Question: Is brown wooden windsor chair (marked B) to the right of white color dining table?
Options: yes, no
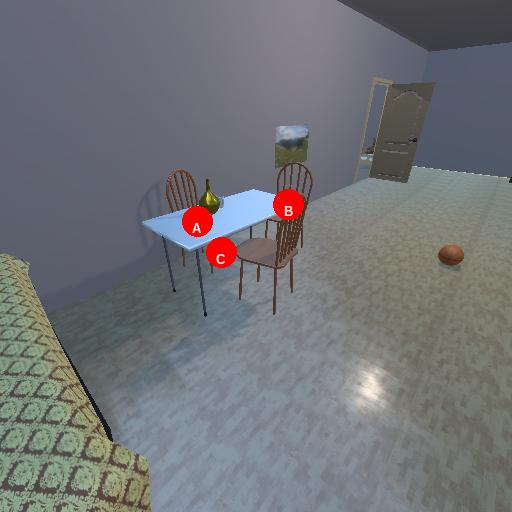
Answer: yes